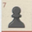
Piece: bP